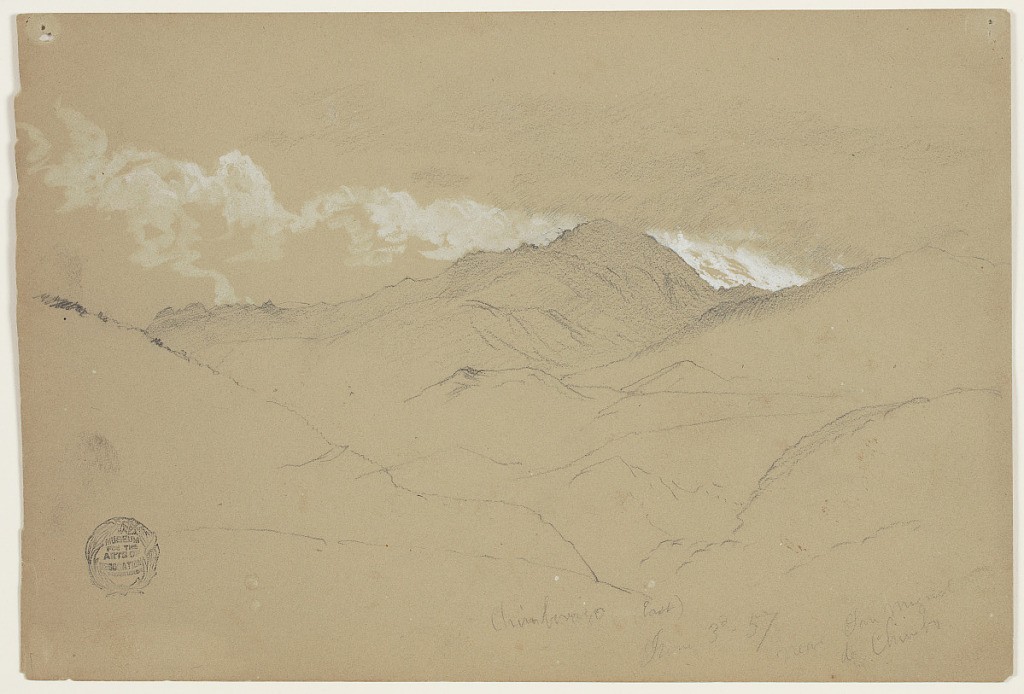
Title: Chimborazo from San Miguel de Chimbo, Ecuador
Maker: Frederic Edwin Church, American, 1826–1900
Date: June 3, 1857
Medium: Graphite, brush and white gouache on gray-green wove paper
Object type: Drawing
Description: Landscape sketch from Ecuador showing a view of Chimborazo from the west, near the town of San Miguel de Chimbo. Sloping ridges at left and right frame a view of the volcano in the distance, which is darkened in shadow. Behind the volcano, white clouds stretch horizontally across the sky.